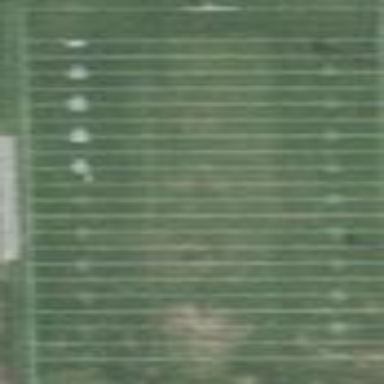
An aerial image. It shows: American football pitch.